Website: walmart
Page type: cart
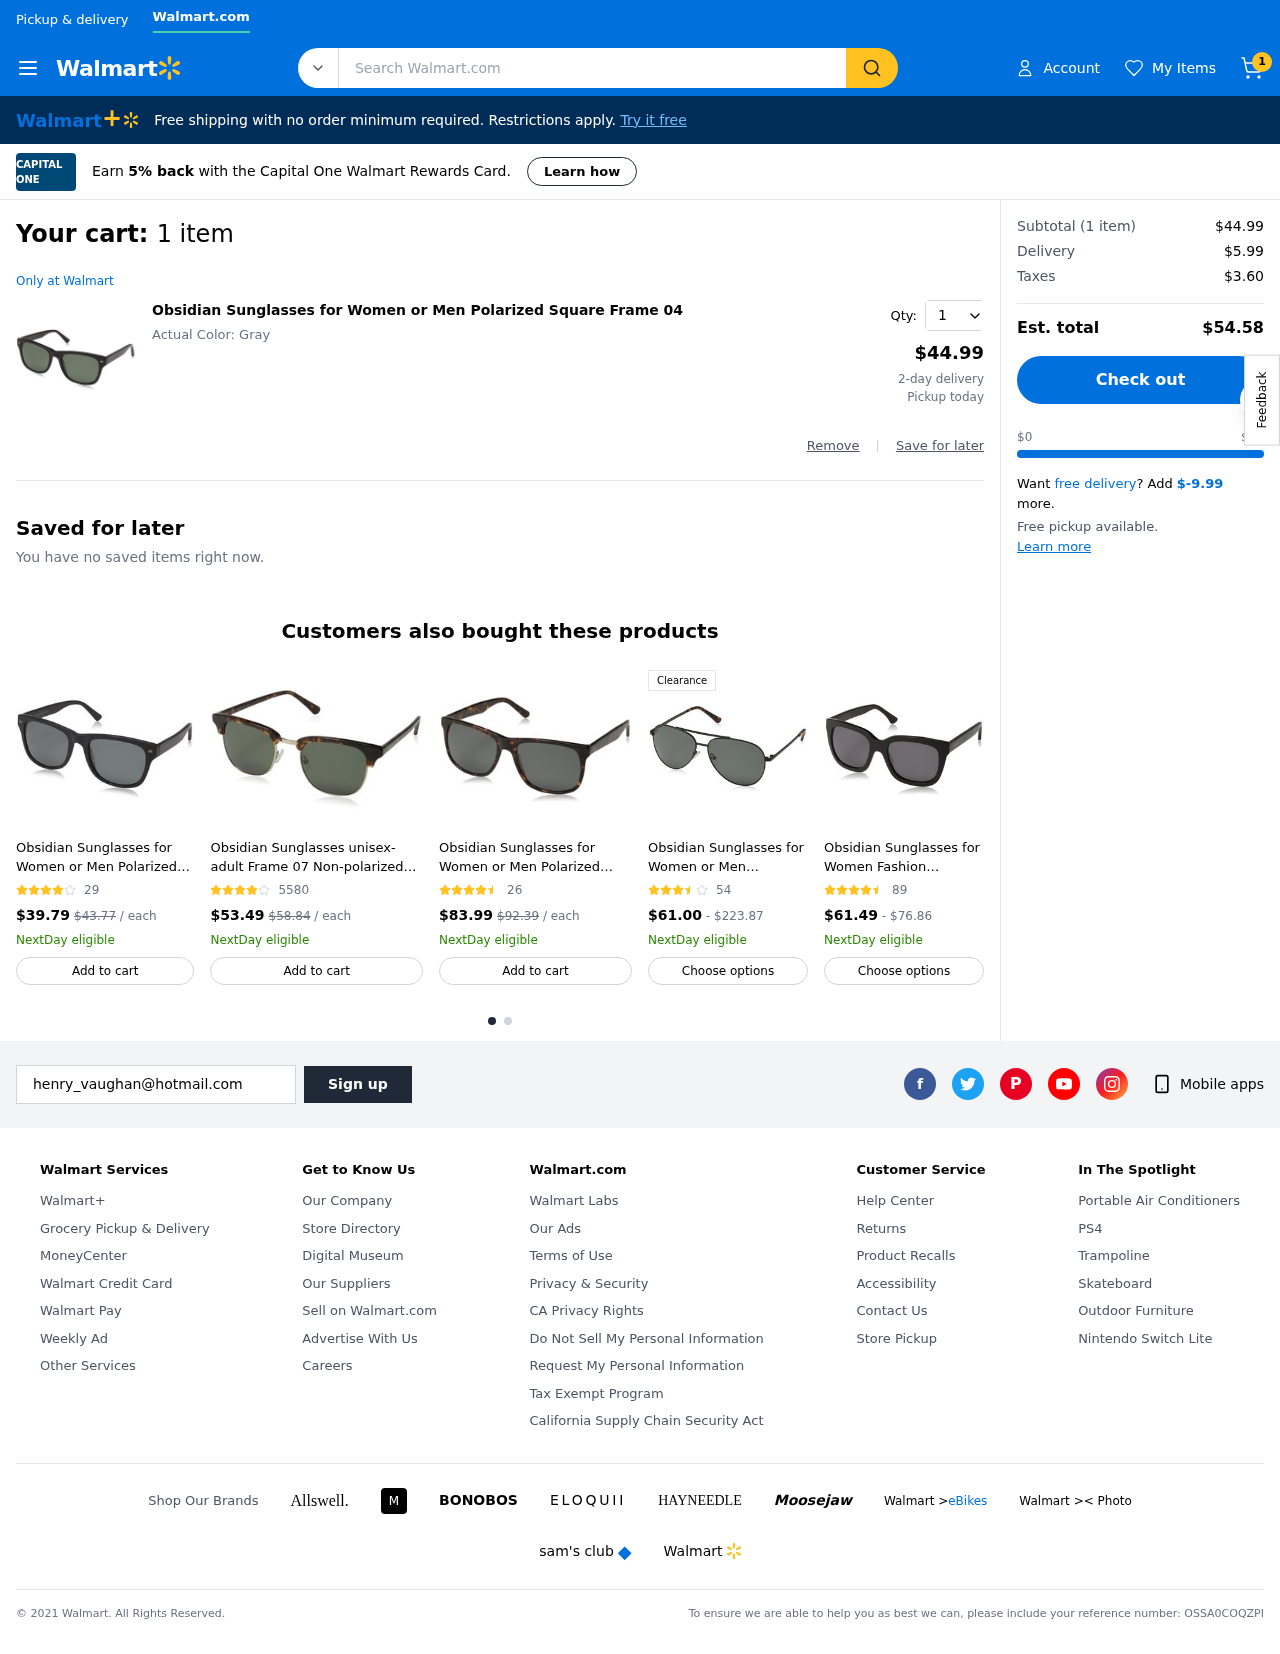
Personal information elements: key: PII_EMAIL
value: henry_vaughan@hotmail.com
Product elements: key: PRODUCT1_NAME
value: Obsidian Sunglasses for Women or Men Polarized Square Frame 04
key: PRODUCT1_PRICE
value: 44.99
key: PRODUCT1_QUANTITY
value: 1
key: PRODUCT2_NAME
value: Obsidian Sunglasses for Women or Men Polarized Square Frame 04, Matte Black, 54 mm
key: PRODUCT2_NUM_RATINGS
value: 29
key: PRODUCT2_PRICE
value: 39.79
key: PRODUCT3_NAME
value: Obsidian Sunglasses unisex-adult Frame 07 Non-polarized Half Frame Browline Rimless Sunglasses Sungl
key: PRODUCT3_NUM_RATINGS
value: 5580
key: PRODUCT3_PRICE
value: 53.49
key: PRODUCT4_NAME
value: Obsidian Sunglasses for Women or Men Polarized Square Oversized Frame 06 , Tortoise, 55 mm
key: PRODUCT4_NUM_RATINGS
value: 26
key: PRODUCT4_PRICE
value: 83.99
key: PRODUCT5_NAME
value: Obsidian Sunglasses for Women or Men Polarized Aviator Frame 01
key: PRODUCT5_NUM_RATINGS
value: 54
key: PRODUCT5_PRICE
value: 61
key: PRODUCT6_NAME
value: Obsidian Sunglasses for Women Fashion Oversized Frame 10, Black, 54 mm
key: PRODUCT6_NUM_RATINGS
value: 89
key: PRODUCT6_PRICE
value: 61.49
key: PRODUCT2_ORIGINAL_PRICE
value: $43.77
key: PRODUCT3_ORIGINAL_PRICE
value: $58.84
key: PRODUCT4_ORIGINAL_PRICE
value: $92.39
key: PRODUCT5_PRICE_MAX
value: $223.87
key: PRODUCT6_PRICE_MAX
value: $76.86
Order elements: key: ORDER_NUM_ITEMS
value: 1
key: ORDER_NUM_ITEMS
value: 1 item
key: ORDER_SUBTOTAL
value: $44.99
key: ORDER_SHIPPING_COST
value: $5.99
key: ORDER_TAX
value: $3.60
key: ORDER_TOTAL
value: $54.58
Search elements: key: HEADER_SEARCH
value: Search Walmart.com